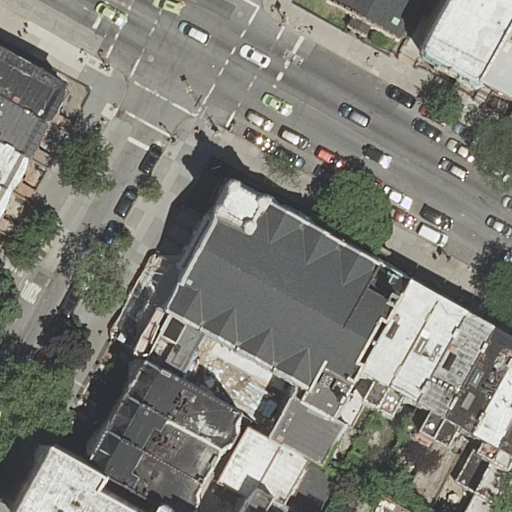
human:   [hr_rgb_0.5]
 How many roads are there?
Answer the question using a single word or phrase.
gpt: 2

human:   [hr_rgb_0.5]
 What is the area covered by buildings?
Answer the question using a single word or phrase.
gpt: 4335m2

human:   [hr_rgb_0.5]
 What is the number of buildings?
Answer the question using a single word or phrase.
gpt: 22

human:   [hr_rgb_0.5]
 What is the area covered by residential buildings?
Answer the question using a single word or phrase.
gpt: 4335m2

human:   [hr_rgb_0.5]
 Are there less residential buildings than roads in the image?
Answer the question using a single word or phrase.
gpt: no

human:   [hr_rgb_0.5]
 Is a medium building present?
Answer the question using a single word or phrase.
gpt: yes

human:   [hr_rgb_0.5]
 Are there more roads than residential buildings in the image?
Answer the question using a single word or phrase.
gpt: no

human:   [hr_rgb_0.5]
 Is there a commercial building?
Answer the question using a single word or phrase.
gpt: no

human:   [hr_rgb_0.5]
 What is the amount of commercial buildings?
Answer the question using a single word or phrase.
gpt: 0

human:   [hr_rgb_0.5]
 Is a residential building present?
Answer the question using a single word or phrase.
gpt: yes

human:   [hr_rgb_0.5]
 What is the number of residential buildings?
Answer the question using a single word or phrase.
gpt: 22

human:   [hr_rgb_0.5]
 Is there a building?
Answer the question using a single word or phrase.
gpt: yes

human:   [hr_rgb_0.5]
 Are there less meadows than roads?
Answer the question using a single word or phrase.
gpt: yes

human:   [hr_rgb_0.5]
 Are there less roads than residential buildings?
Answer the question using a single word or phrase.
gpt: yes

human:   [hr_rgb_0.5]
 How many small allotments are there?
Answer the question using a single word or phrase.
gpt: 0

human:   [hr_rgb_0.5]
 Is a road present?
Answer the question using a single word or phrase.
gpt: yes

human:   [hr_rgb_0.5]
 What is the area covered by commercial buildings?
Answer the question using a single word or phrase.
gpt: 0m2

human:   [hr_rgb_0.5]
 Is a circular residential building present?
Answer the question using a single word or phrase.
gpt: no

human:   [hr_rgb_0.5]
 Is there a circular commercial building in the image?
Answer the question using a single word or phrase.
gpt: no

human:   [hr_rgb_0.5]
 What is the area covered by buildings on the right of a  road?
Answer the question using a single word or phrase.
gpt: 3383m2

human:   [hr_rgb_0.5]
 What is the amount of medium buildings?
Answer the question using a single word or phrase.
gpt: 17

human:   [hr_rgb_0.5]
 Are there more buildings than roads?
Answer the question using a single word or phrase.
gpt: yes

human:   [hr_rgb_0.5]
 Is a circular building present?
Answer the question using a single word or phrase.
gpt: no

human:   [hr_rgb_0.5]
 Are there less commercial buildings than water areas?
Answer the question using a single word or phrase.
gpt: no

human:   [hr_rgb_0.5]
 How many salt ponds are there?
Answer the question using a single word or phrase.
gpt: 0

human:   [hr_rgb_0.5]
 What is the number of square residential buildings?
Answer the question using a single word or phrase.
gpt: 0

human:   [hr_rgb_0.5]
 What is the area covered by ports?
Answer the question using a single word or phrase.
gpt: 0m2

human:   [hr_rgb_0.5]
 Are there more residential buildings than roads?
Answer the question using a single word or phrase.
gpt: yes

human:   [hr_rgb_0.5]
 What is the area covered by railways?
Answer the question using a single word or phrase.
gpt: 0m2

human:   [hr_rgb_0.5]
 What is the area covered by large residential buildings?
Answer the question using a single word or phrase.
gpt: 1291m2

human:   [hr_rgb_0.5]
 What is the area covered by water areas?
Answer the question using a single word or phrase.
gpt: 0m2

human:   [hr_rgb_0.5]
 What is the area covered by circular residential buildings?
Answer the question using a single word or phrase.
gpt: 0m2

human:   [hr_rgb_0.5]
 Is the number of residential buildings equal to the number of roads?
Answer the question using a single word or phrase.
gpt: no

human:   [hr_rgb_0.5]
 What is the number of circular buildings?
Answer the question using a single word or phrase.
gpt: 0

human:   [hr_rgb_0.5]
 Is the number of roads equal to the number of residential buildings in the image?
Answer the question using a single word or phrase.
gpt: no

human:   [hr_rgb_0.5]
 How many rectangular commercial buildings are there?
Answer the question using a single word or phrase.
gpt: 0

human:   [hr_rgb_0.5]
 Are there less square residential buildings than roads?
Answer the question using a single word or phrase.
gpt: yes

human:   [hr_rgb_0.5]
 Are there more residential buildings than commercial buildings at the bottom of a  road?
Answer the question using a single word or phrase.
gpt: yes

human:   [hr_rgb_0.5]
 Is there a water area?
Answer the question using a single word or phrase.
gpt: no

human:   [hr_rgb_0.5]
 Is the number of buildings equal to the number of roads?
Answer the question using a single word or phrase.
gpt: no

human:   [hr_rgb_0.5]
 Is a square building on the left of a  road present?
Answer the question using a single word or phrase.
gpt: no

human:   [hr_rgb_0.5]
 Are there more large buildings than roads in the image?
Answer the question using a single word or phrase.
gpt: no

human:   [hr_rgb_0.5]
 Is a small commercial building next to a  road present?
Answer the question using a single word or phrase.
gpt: no

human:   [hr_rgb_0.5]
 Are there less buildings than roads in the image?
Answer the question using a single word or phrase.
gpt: no

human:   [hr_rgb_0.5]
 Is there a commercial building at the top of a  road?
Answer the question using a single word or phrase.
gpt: no

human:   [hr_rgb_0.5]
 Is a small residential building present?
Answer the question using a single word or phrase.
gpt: yes

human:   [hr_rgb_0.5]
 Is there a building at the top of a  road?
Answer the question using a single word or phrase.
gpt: yes

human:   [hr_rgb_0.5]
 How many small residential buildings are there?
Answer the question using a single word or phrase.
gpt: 4

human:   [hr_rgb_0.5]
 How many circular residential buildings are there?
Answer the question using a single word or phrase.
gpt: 0

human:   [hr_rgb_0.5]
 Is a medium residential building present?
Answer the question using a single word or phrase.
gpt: yes

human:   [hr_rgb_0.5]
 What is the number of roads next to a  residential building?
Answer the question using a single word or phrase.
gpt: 2

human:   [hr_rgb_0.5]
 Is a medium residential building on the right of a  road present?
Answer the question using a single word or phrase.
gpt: yes

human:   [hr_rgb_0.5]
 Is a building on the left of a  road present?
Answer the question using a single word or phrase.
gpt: yes

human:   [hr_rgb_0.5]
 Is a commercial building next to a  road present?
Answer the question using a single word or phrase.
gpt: no

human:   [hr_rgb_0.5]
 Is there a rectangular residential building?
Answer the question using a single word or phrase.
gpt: yes

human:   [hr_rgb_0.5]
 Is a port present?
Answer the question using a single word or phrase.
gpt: no

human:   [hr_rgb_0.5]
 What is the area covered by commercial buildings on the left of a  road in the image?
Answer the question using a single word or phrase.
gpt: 0m2

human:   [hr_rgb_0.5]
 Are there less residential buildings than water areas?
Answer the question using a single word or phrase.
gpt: no

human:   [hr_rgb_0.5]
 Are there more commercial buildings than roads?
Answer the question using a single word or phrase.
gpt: no

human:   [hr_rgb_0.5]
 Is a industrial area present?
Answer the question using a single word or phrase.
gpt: no

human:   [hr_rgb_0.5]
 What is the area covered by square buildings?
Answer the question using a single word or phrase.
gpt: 0m2

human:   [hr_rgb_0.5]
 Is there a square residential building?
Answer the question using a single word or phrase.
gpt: no

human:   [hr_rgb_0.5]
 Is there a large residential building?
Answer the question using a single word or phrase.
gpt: yes

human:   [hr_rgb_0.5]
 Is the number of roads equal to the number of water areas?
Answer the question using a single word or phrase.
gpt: no